Interaction volume radius: 10 \u00c5
Interaction volume height: 25 \u00c5
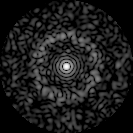
Disorder parameter: 0.8118